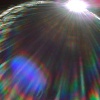
Label: sunburn